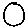
Label: circle